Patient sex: F
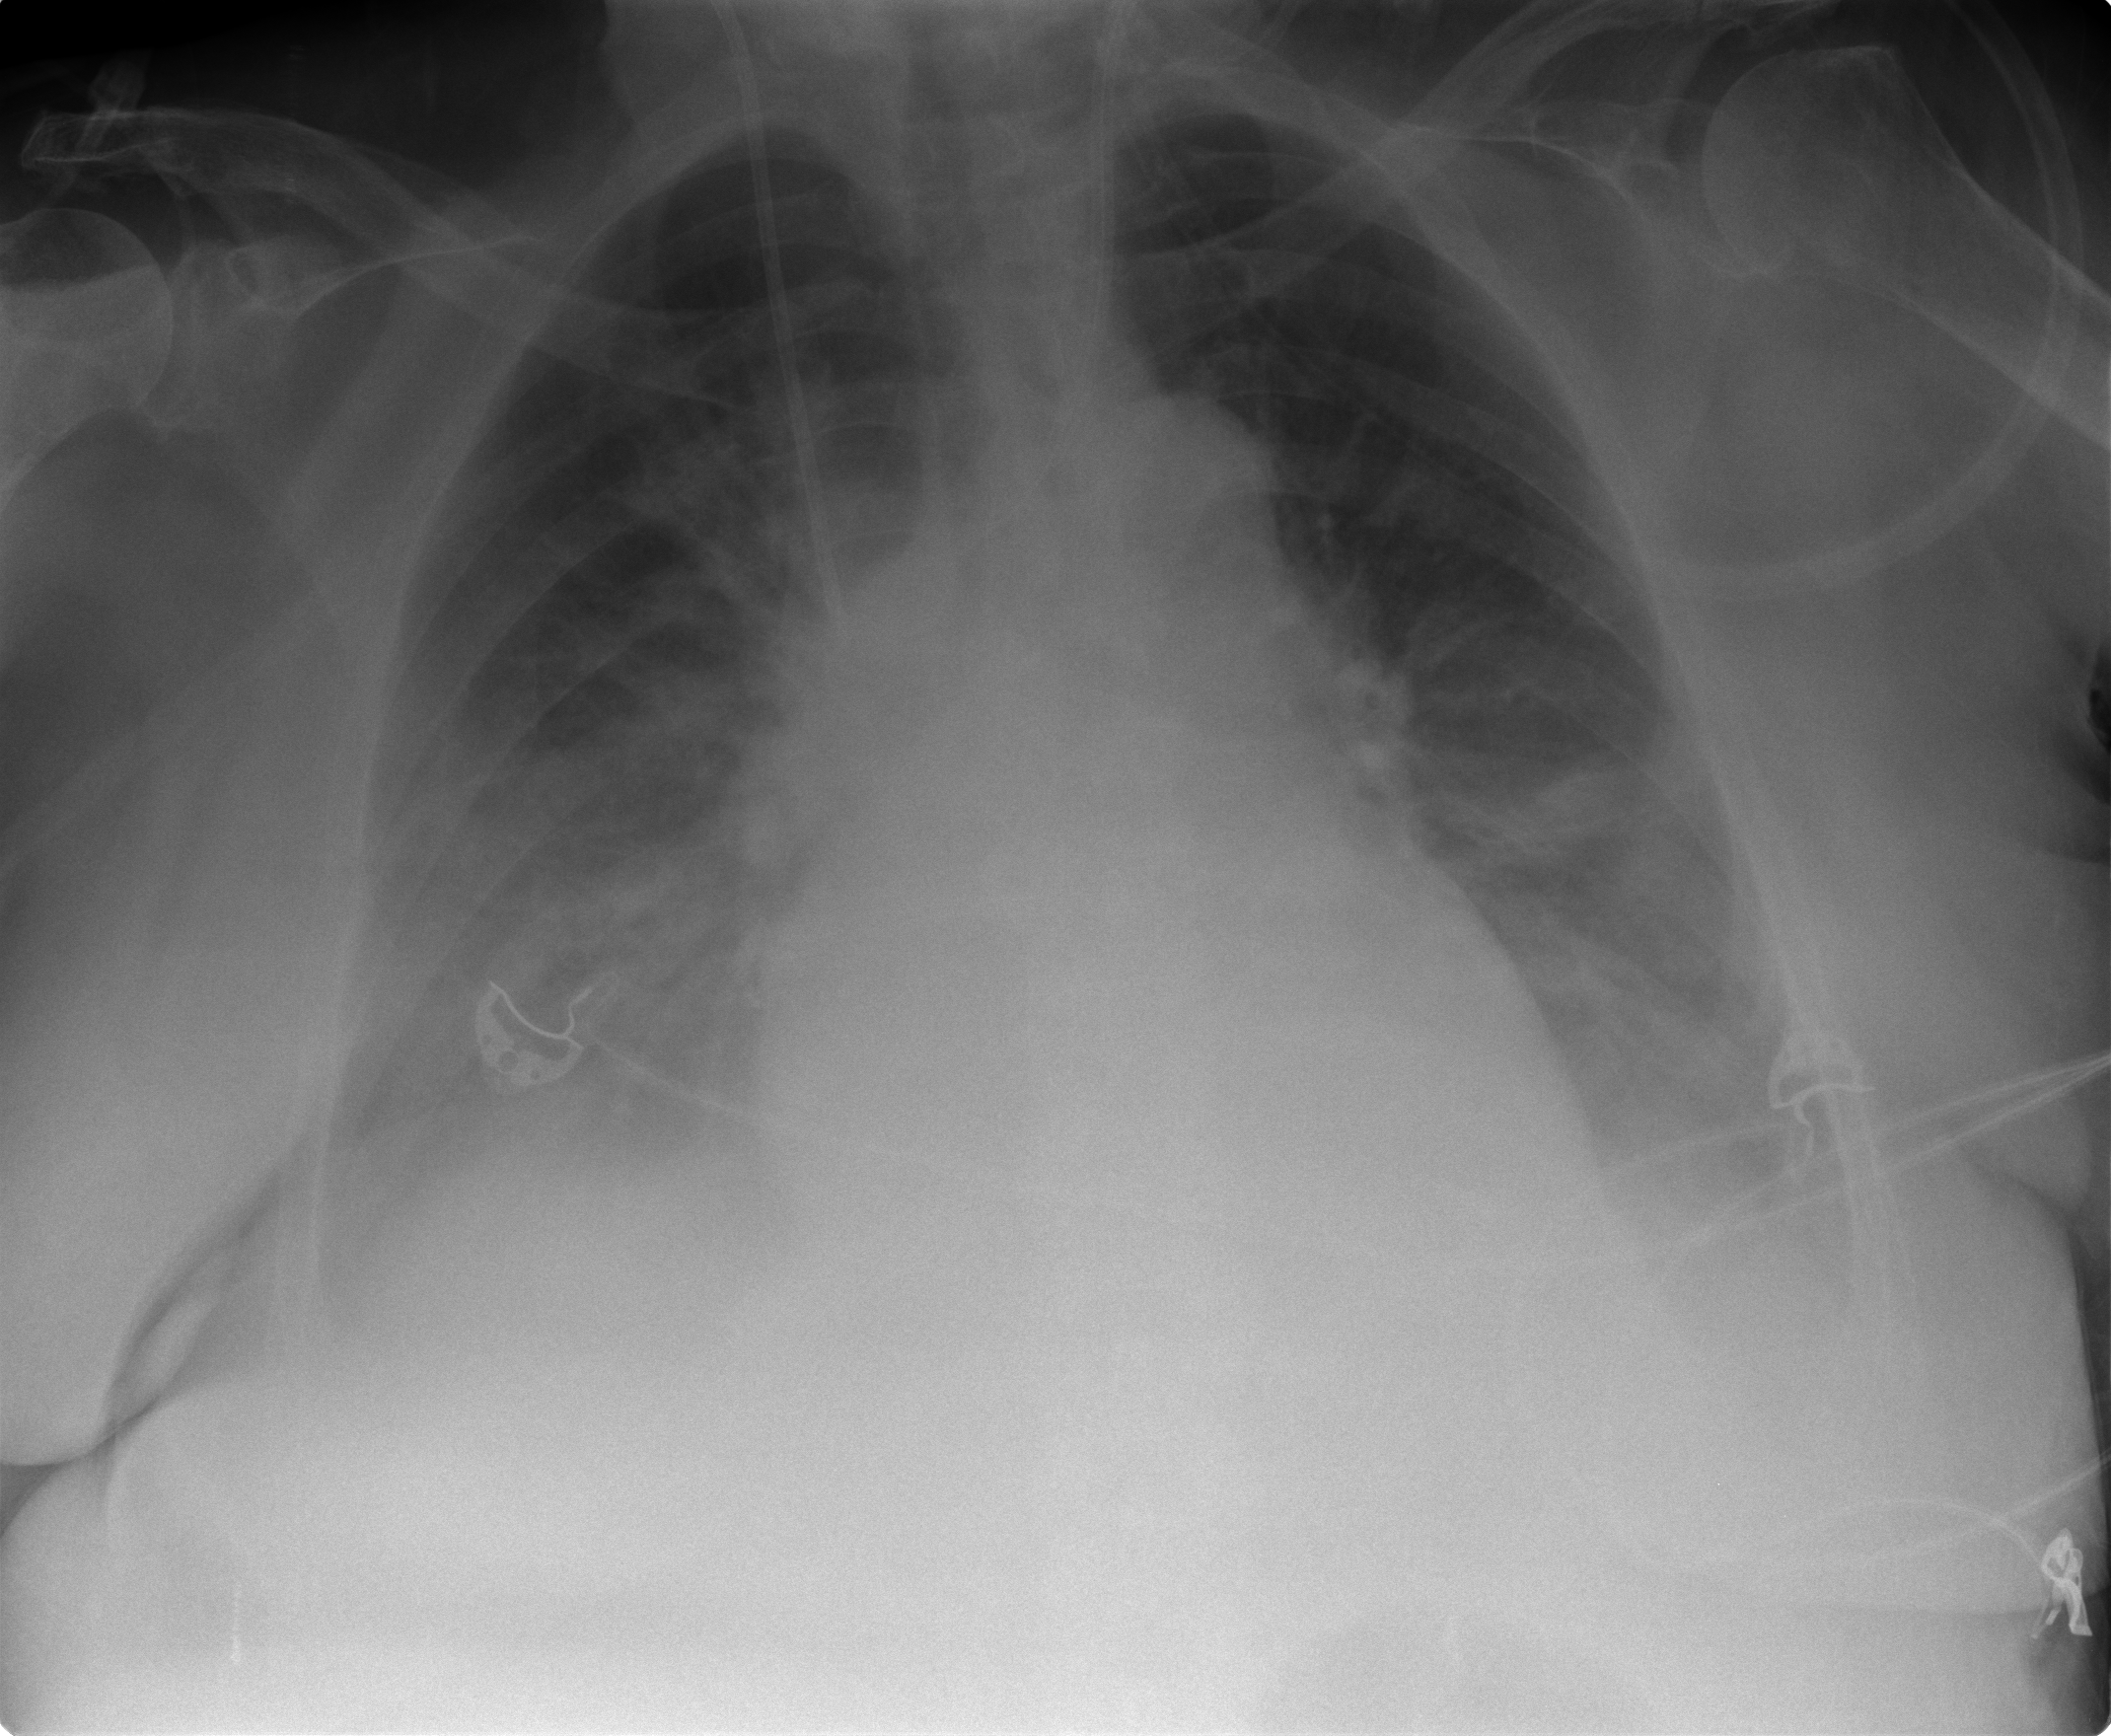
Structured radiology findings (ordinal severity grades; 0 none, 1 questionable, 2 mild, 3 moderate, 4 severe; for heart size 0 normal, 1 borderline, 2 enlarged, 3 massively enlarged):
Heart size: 2
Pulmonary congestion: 3
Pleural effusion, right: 3
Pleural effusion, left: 3
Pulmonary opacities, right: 2
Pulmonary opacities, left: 2
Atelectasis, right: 3
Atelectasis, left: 2